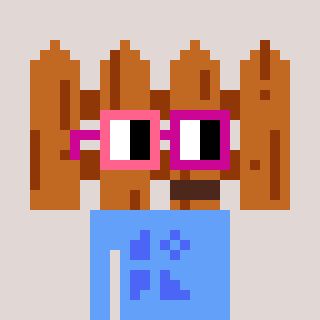
a pixel art character with square pink and red glasses, a fence-shaped head and a blue-colored body on a warm background